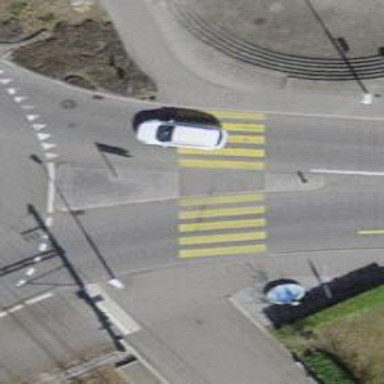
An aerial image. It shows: Marked road crossing with island and clear markings.